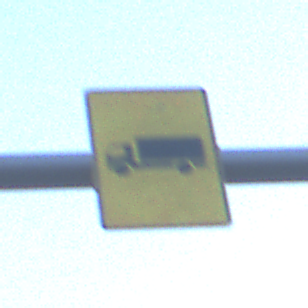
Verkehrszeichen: KFZZulaessigeGesamtmasse3Komma5TOhnePfeilsymbol
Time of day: Dawn
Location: Outdoor (Urban)
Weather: Clear
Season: NotSpecified
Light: Natural